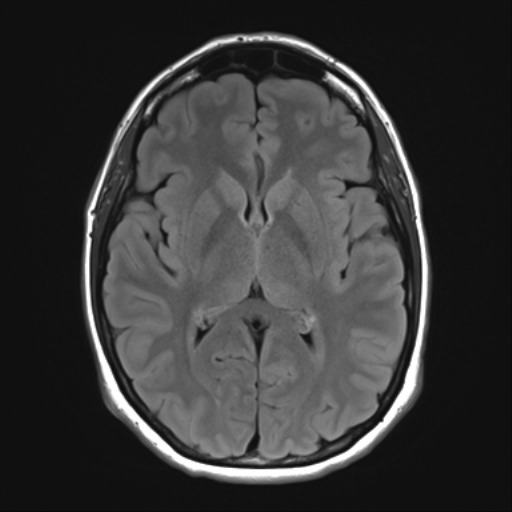
Label: notumor